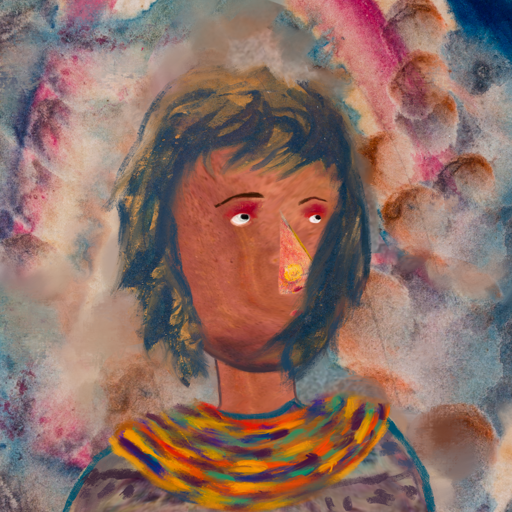
Background: Rupkatha, Head And Neck Side: Mother_And_Son_Mother, Face Side: Irani, Bust: HillGirl, Hair Side: In_The_Sun, Head Accessory: Blank, Second Necklace: An_Impression_2, Necklace: Blank, Baby: Blank